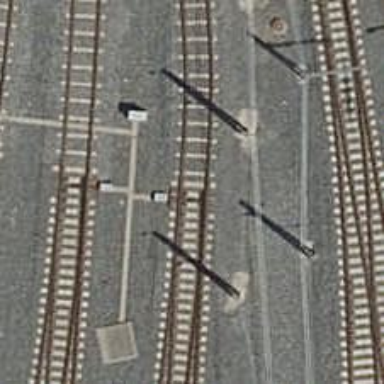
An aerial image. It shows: Railway switch.